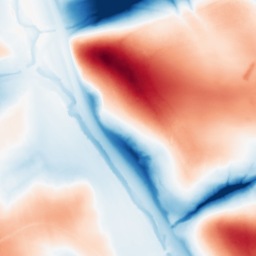
Category: classical
Decomposition family: gaussian_anisotropic
Decomposition parameters: sigma_x: 10
sigma_y: 50
Upsampling method: bilinear
Upsampling parameters: scale: 2
Upsampling scale: 2